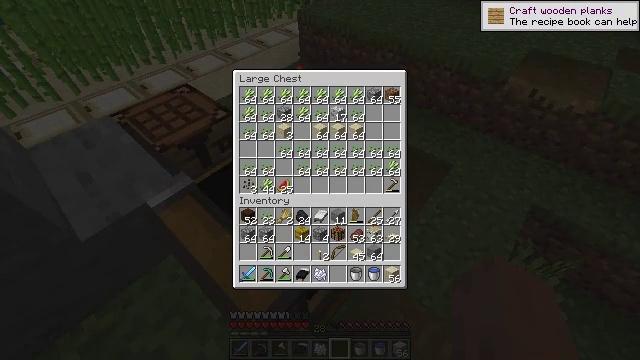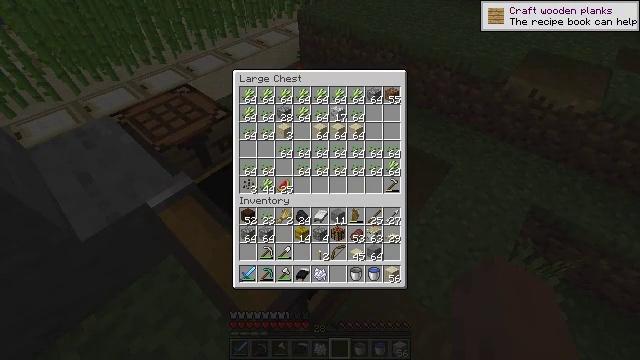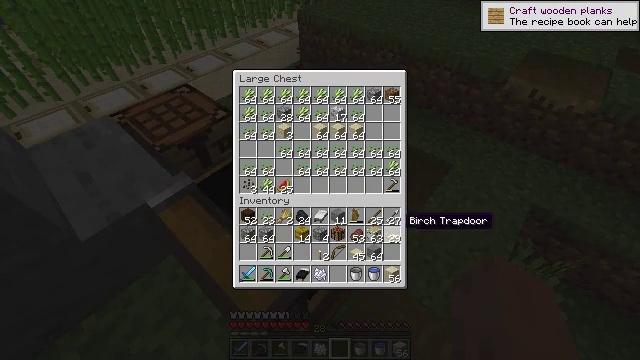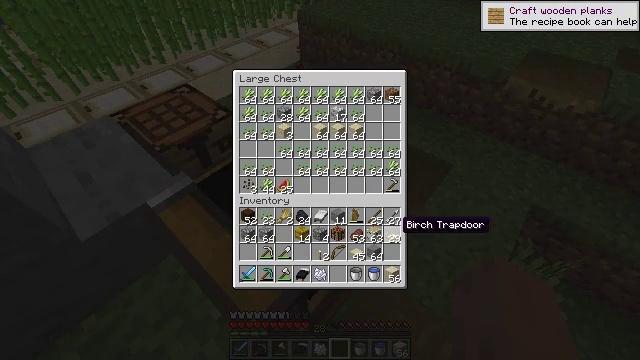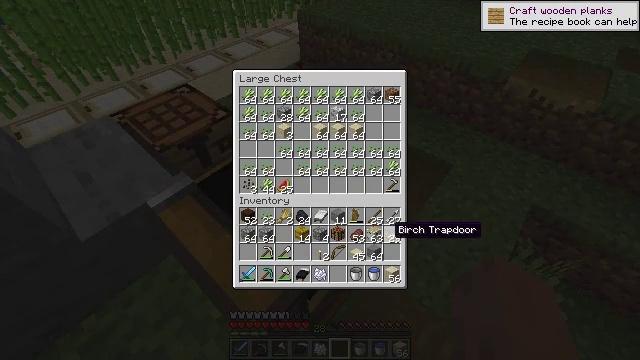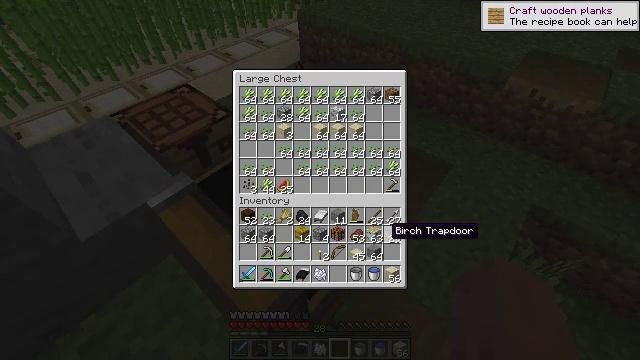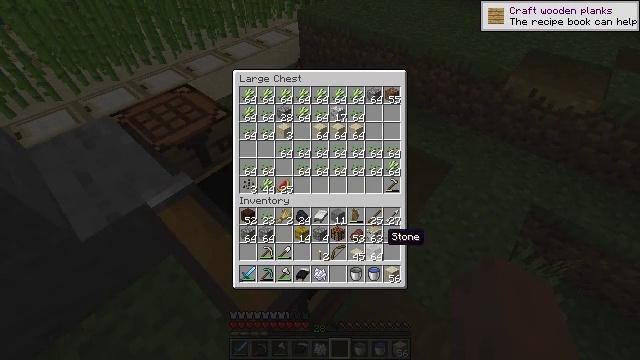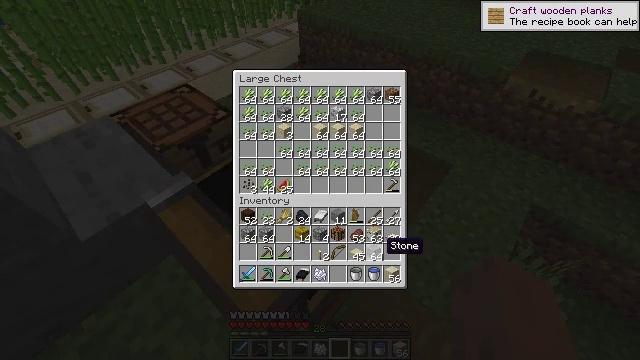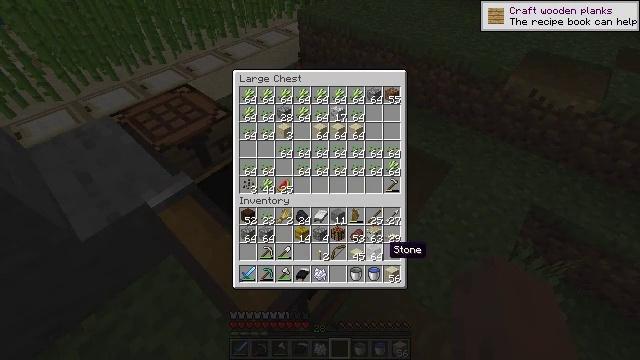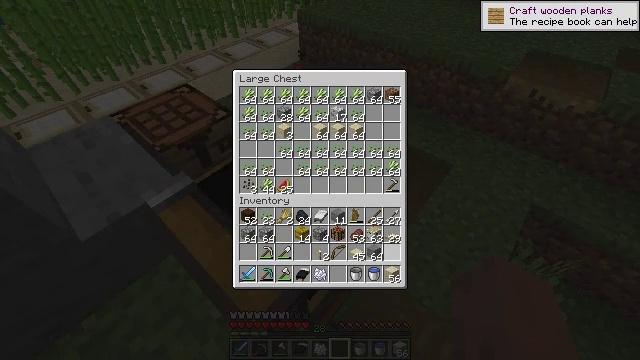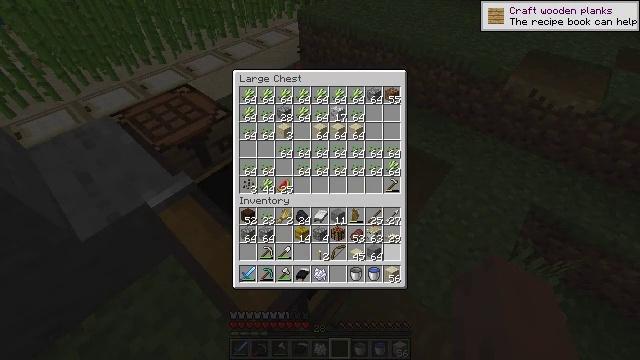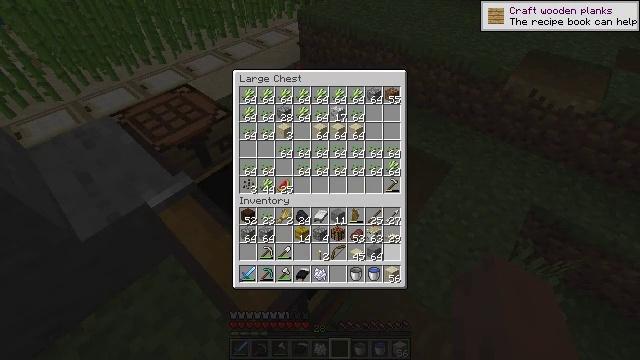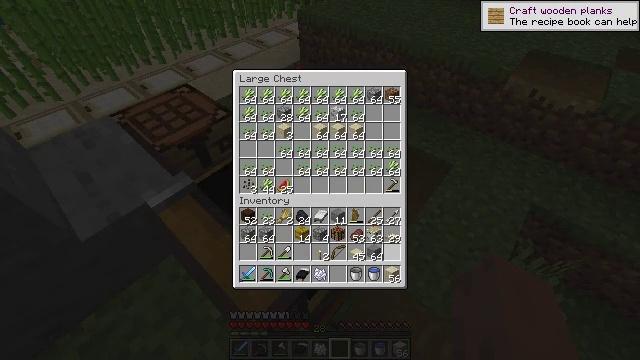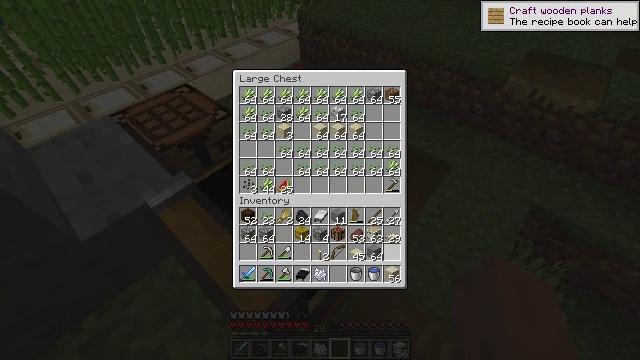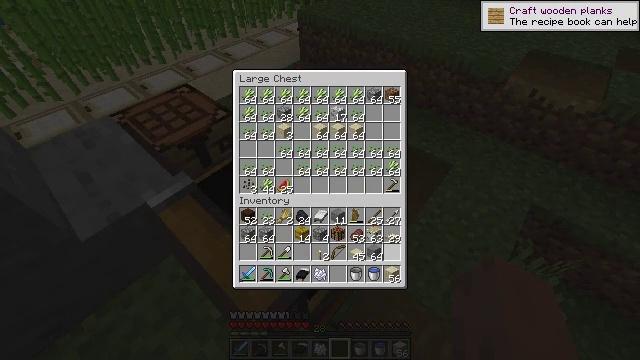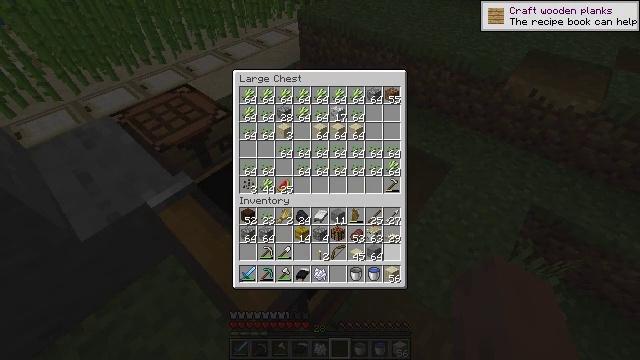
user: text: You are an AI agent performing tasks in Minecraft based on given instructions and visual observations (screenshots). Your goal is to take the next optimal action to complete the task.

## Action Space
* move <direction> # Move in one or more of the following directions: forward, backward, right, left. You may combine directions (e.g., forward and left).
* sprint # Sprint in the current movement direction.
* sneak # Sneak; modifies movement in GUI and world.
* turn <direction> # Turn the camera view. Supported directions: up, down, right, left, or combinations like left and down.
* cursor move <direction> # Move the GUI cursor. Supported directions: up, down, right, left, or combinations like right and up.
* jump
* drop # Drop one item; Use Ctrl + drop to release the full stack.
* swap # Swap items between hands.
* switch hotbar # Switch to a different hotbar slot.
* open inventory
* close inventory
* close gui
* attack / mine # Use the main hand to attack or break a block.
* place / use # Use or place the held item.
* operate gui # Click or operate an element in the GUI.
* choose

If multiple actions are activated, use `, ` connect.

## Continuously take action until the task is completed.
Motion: motion action
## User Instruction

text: Drop a bone meal.
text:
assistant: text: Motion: no_op
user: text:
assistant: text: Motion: no_op
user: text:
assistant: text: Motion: no_op
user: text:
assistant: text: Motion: turn left
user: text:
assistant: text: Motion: no_op
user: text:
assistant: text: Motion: no_op
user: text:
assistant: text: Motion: turn down
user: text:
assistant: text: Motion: no_op
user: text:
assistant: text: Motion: no_op
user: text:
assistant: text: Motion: no_op
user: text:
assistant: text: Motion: no_op
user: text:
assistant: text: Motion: no_op
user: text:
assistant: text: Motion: no_op
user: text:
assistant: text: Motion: no_op
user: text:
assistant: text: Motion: no_op
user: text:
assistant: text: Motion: no_op
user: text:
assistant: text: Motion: no_op
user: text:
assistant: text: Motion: no_op
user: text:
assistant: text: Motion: no_op
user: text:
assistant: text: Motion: no_op
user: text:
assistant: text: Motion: no_op
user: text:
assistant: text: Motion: no_op
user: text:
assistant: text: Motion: no_op
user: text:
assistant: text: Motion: turn left and up
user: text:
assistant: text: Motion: turn left
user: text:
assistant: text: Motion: turn left
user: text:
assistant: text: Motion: turn left
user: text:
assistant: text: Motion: no_op
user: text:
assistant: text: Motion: turn left
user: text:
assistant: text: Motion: no_op